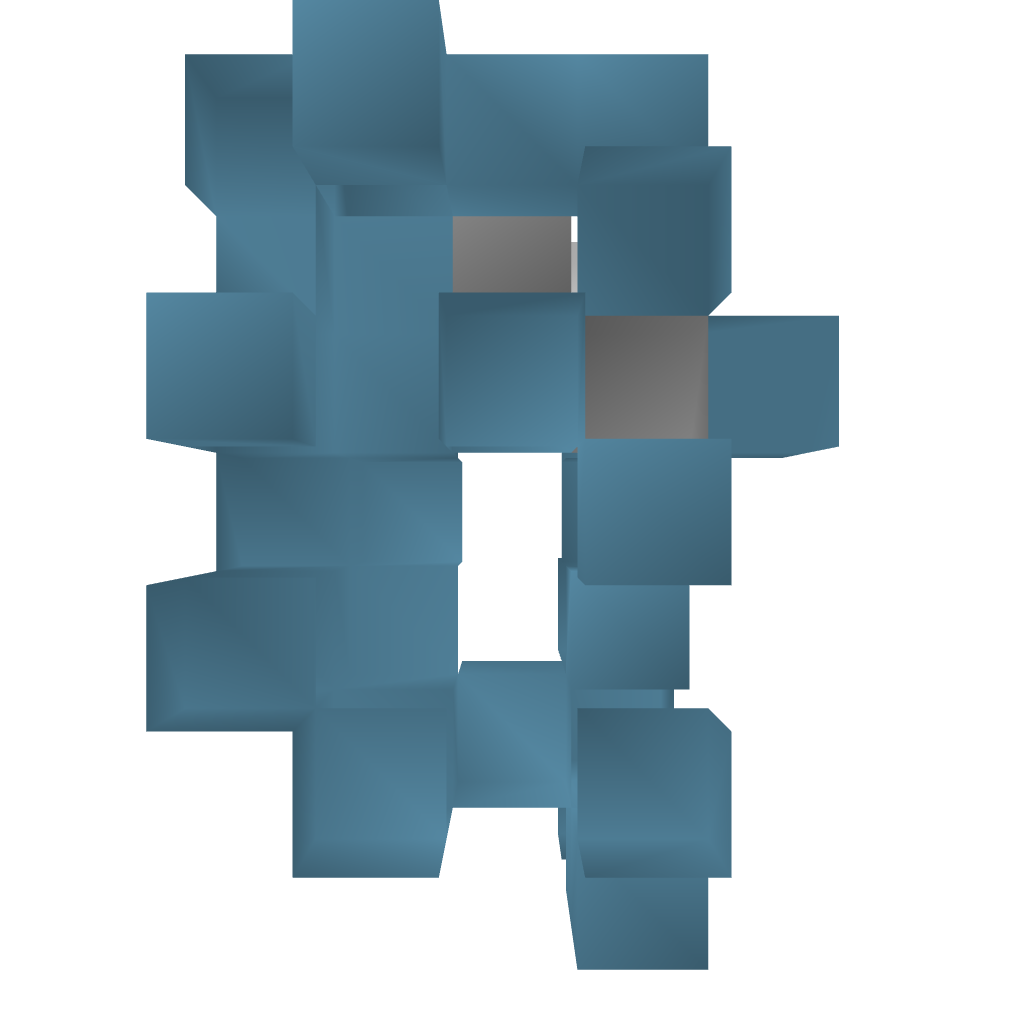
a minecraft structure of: Buttonless Blaze Grinder v2_0 bad low quality